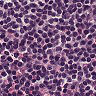
Metastatic tissue present: no